Field crop: tomato
Growth stage: 1
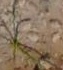
Species: cyperus